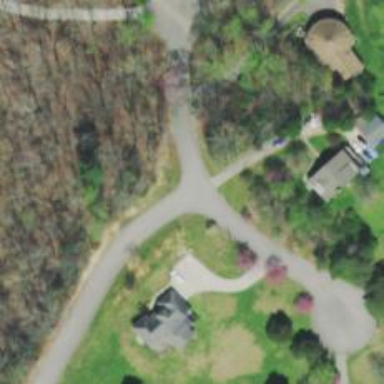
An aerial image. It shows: Residential road.